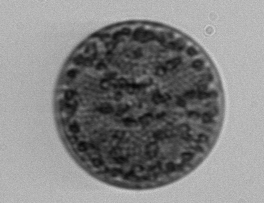
Label: Coscinodiscus